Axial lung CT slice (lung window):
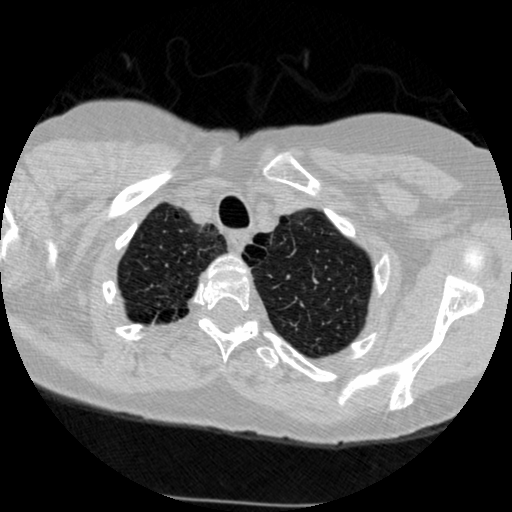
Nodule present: no